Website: home-depot
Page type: review-order
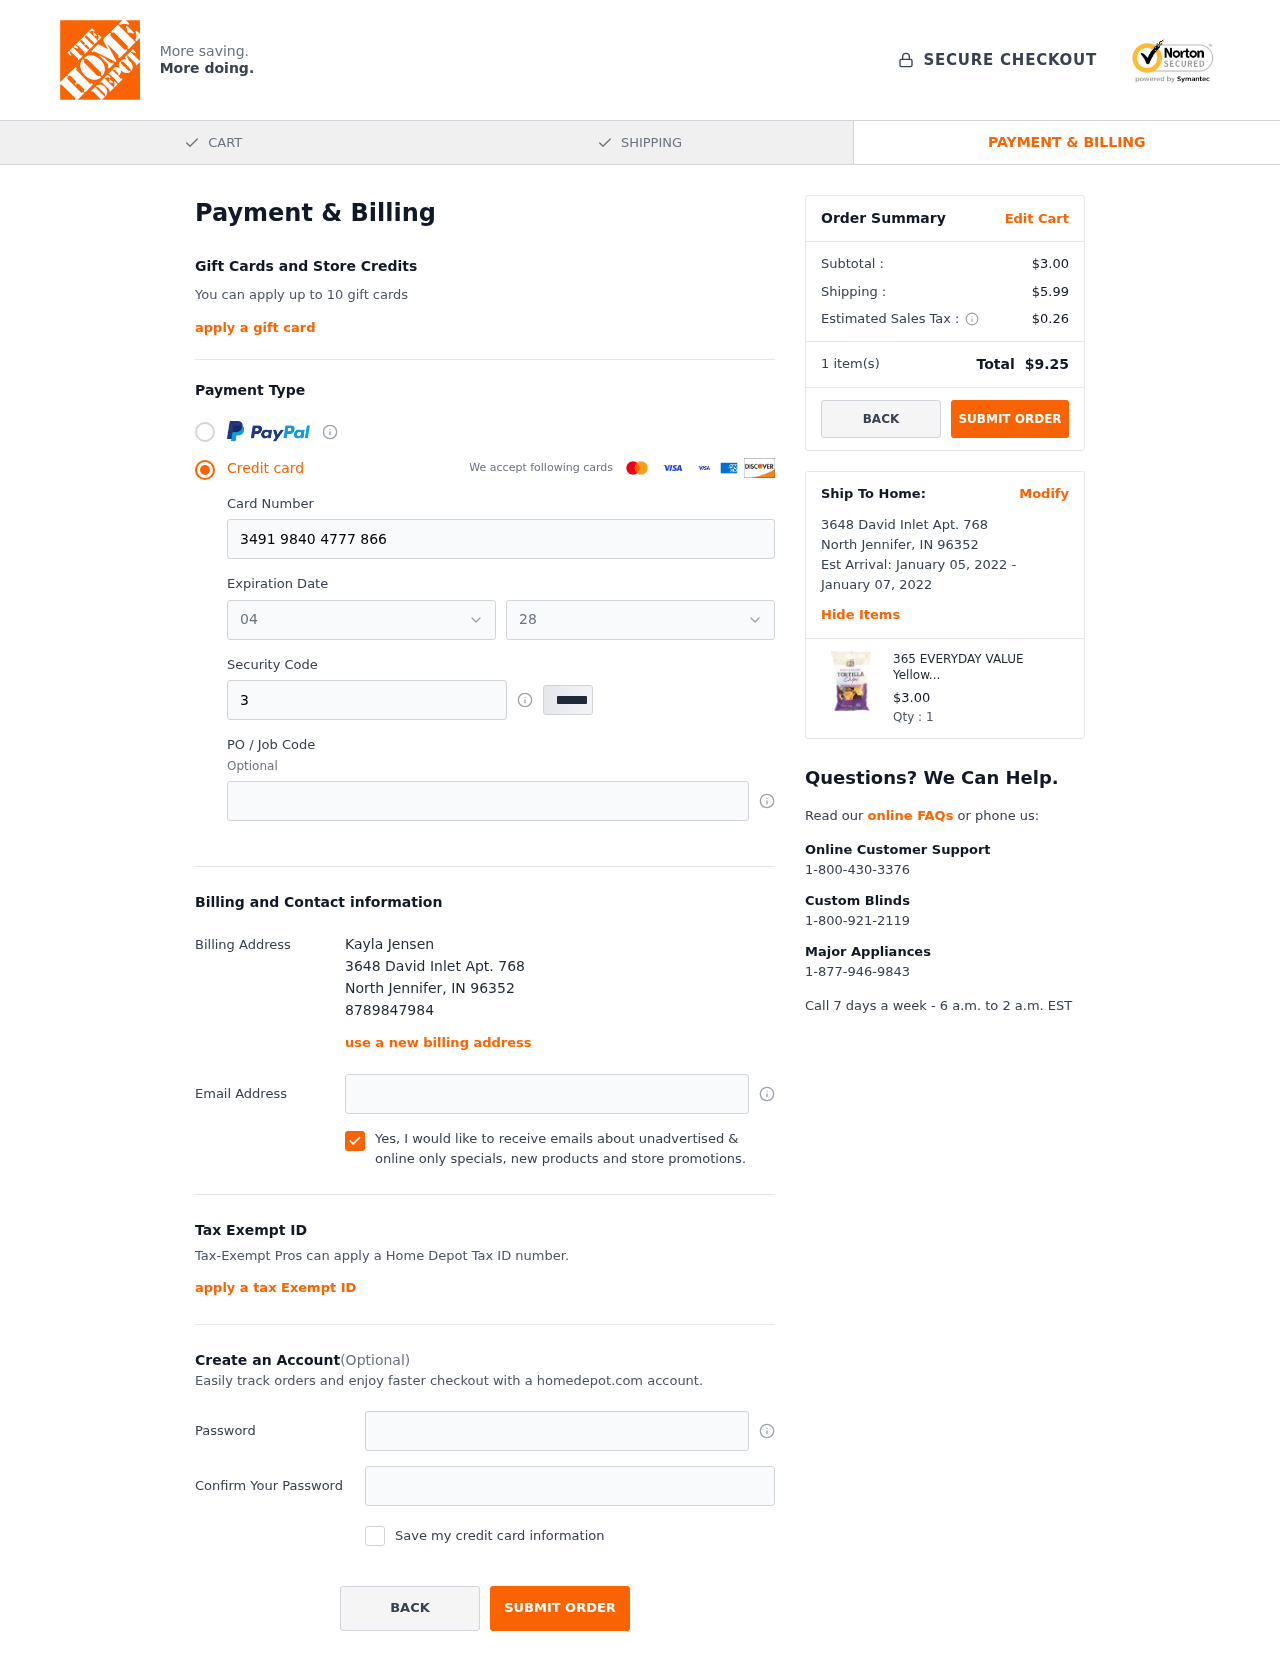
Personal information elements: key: PII_CARD_EXPIRY_MONTH
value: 04
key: PII_CARD_EXPIRY_YEAR
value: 28
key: PII_CITY
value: North Jennifer
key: PII_FULLNAME
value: Kayla Jensen
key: PII_PHONE
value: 8789847984
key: PII_POSTCODE
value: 96352
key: PII_STATE_ABBR
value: IN
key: PII_STREET
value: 3648 David Inlet Apt. 768
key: PII_CARD_NUMBER
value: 3491 9840 4777 866
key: PII_CARD_CVV
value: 3075
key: PII_JOB_CODE
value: WO-474134
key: PII_EMAIL
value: kayla.jensen@gmail.com
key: PII_STREET2
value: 3648 David Inlet Apt. 768
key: PII_POSTCODE2
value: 96352
Product elements: key: PRODUCT1_NAME
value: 365 EVERYDAY VALUE Yellow And Blue Corn Tortilla Chips, 16 OZ
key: PRODUCT1_PRICE
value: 3
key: PRODUCT1_QUANTITY
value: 1
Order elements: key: ORDER_SUBTOTAL
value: $3.00
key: ORDER_SHIPPING_COST
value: $5.99
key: ORDER_TAX
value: $0.26
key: ORDER_NUM_ITEMS
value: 1
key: ORDER_TOTAL
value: $9.25
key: ORDER_SHIPPING_DATE
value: January 05, 2022
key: ORDER_DELIVERY_DATE
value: January 07, 2022